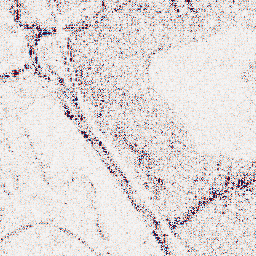
Category: wavelet
Decomposition family: wavelet_dwt
Decomposition parameters: wavelet: sym4
level: 1
Upsampling method: edge_directed
Upsampling parameters: scale: 4
Upsampling scale: 4